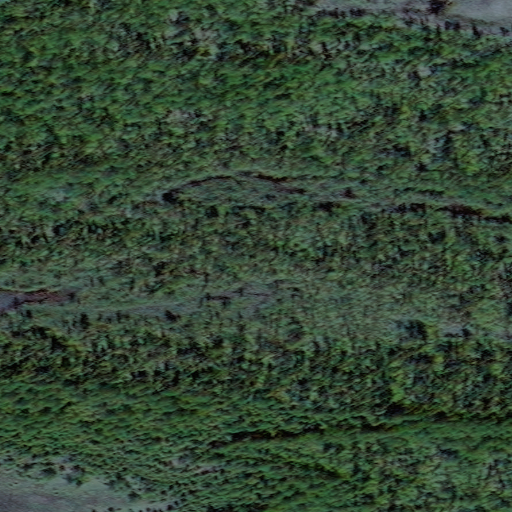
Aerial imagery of island in Alaska named Joe Guay Island containing only unknown